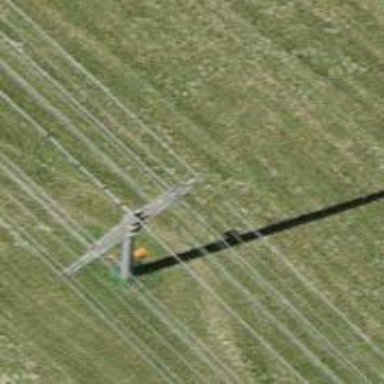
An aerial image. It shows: View of pole with roofed pipeline marker.